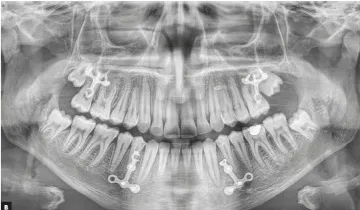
B) Final post-treatment panoramic radiograph.
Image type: radiology (x_ray)